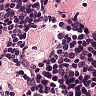
Metastatic tissue present: no